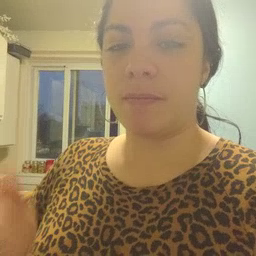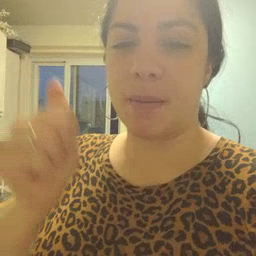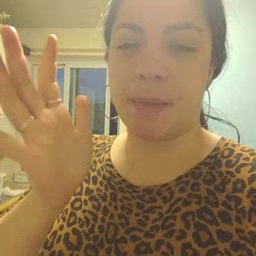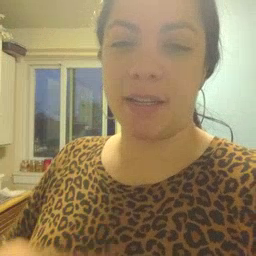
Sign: mitten